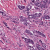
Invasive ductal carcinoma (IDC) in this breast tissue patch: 1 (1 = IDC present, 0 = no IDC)